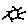
Label: sun